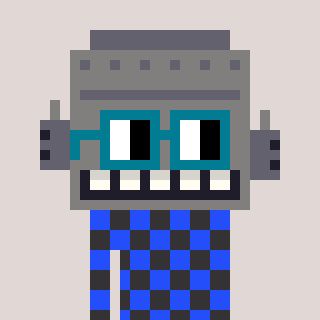
a pixel art character with square dark green glasses, a robot-shaped head and a grayscale-colored body on a warm background